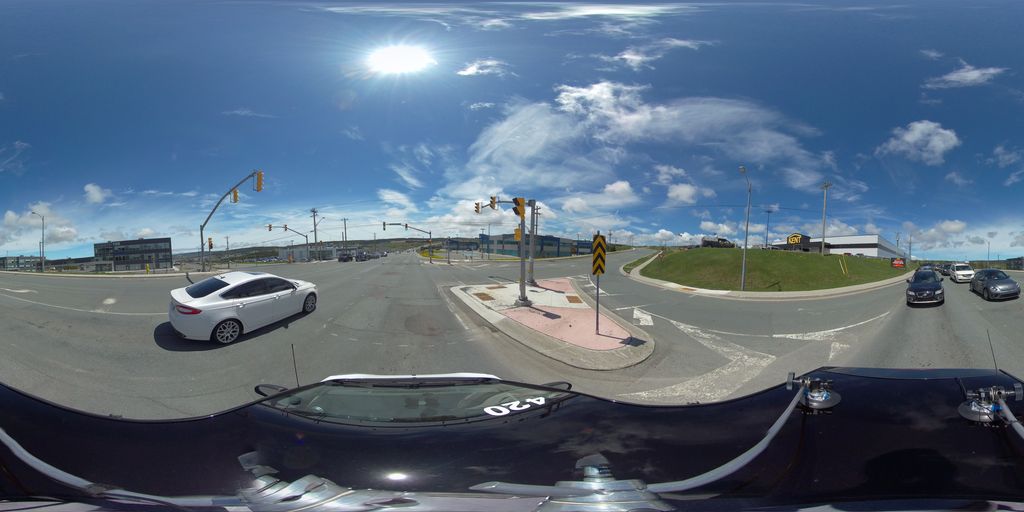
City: st_johns